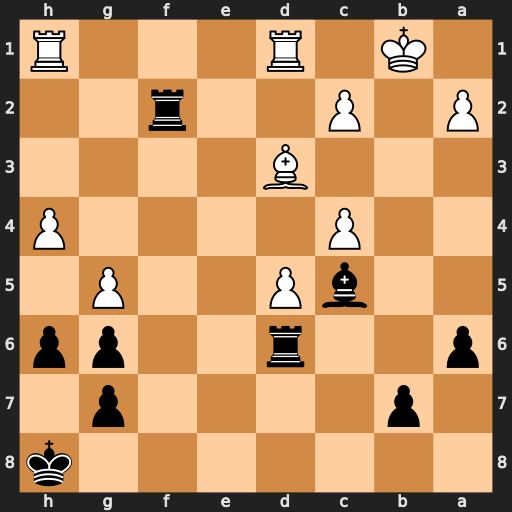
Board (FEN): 7k/1p4p1/p2r2pp/2bP2P1/2P4P/3B4/P1P2r2/1K1R3R
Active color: b
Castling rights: -
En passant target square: -
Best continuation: Rb6+ Ka1 Bd4+ c3 Bxc3#